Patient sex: M
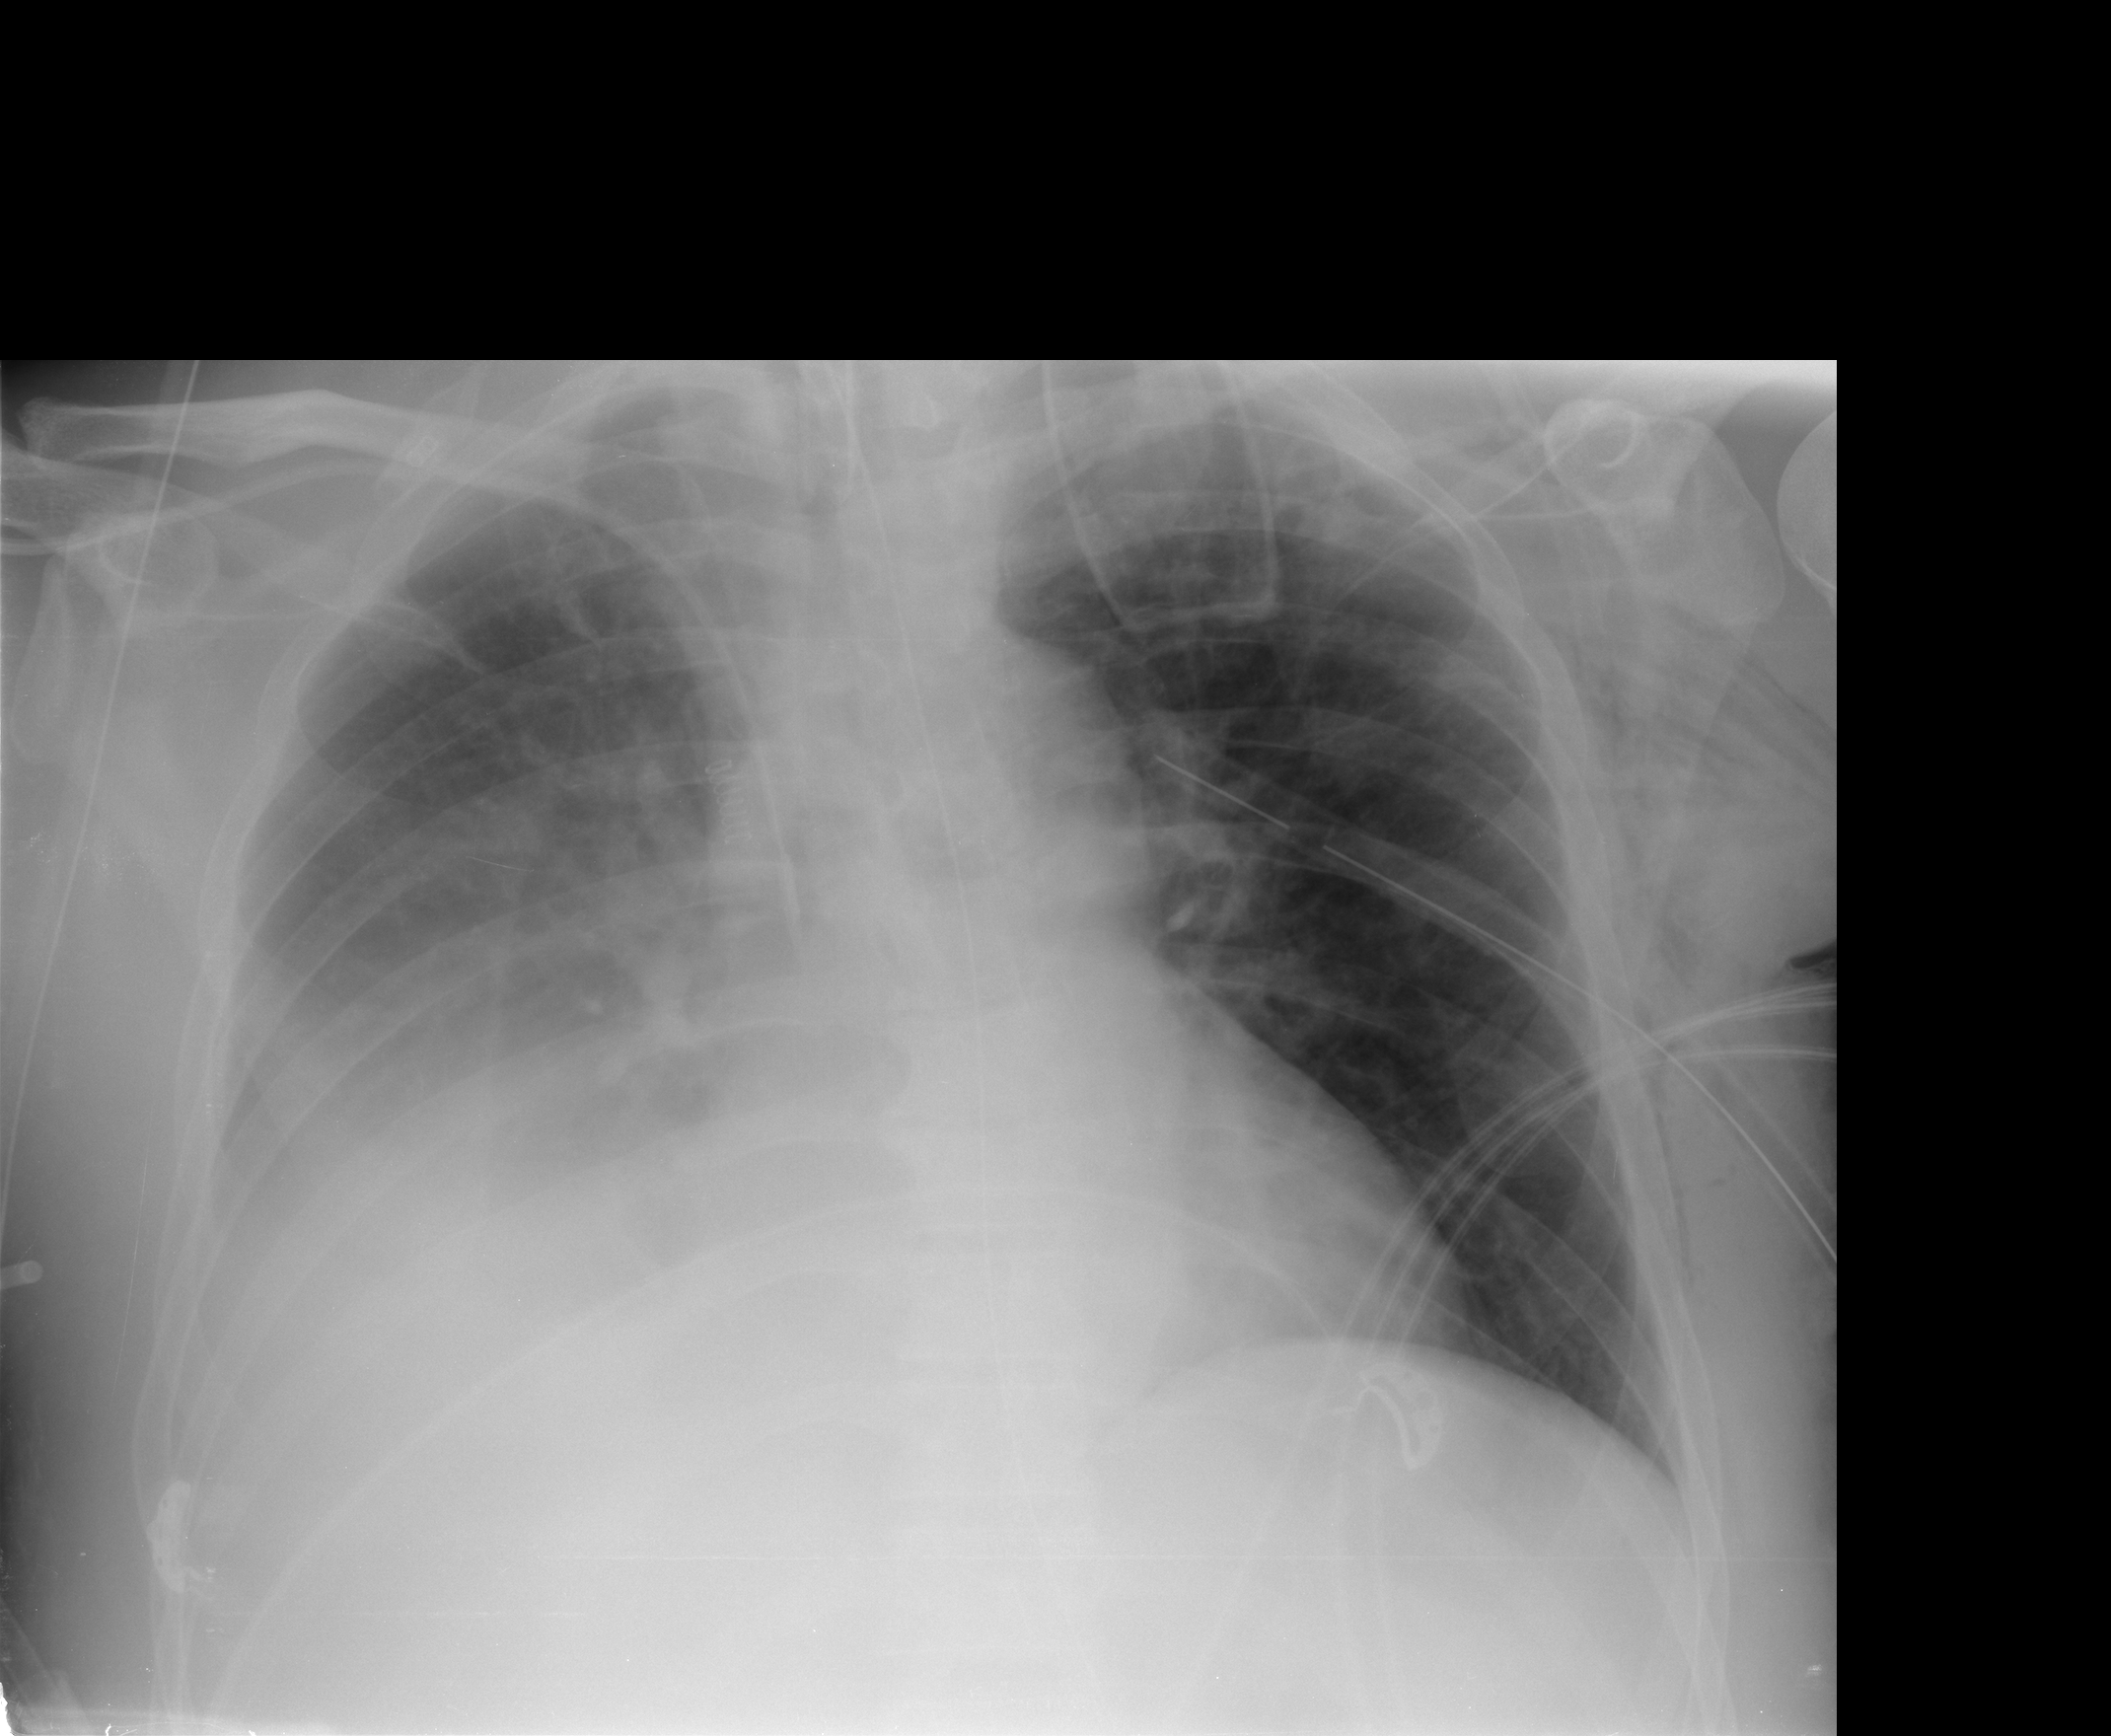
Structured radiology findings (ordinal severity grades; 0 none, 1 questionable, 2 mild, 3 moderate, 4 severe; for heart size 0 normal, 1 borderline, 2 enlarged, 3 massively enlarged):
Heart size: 0
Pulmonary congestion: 1
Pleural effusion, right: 3
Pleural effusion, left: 0
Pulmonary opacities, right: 1
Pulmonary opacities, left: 0
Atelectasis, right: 3
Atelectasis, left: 0